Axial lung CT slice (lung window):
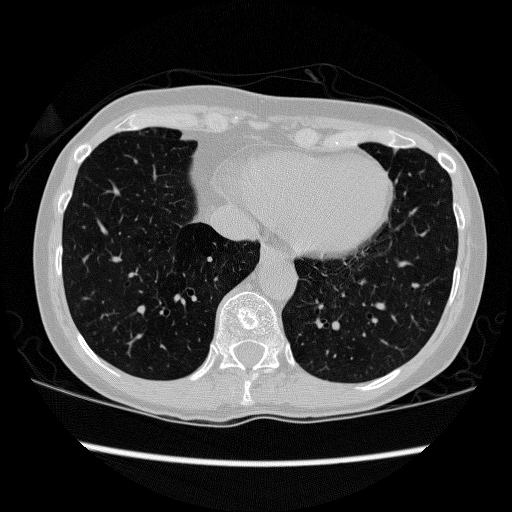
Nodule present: no